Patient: sex M, age 80
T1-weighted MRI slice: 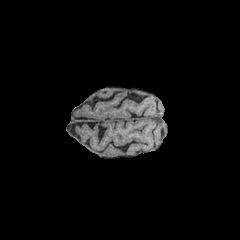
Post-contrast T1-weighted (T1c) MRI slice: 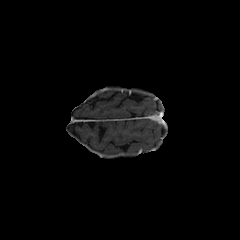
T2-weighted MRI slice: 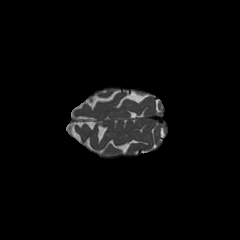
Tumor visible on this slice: no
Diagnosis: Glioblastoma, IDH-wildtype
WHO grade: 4